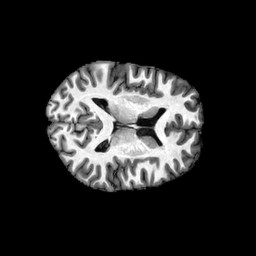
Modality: T1w
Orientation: axial
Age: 28
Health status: healthy
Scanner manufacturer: philips
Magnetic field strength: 3 T
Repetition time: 0.007894 s
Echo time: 0.003614 s